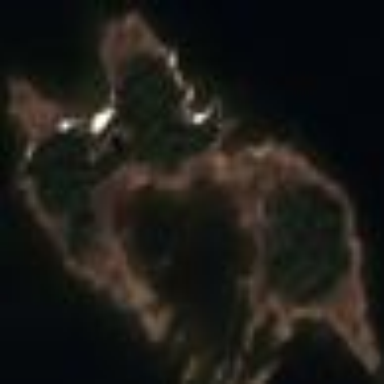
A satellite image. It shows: Islet along the natural coastline.